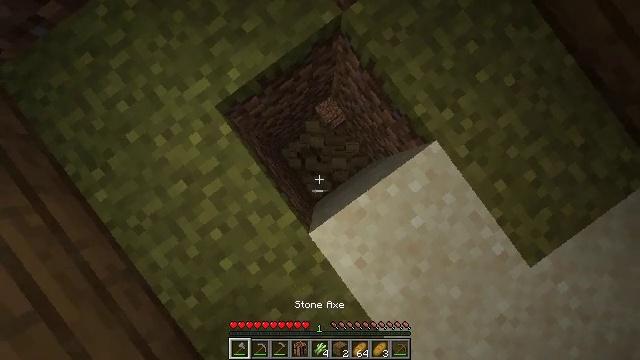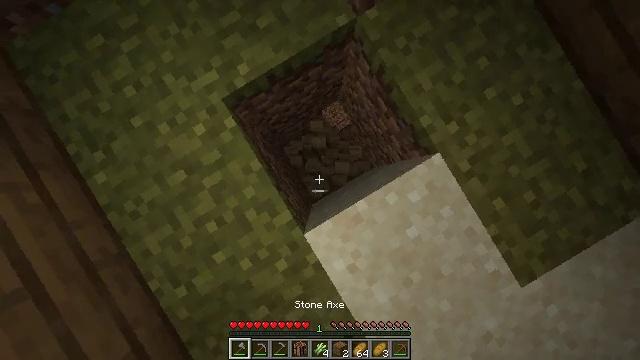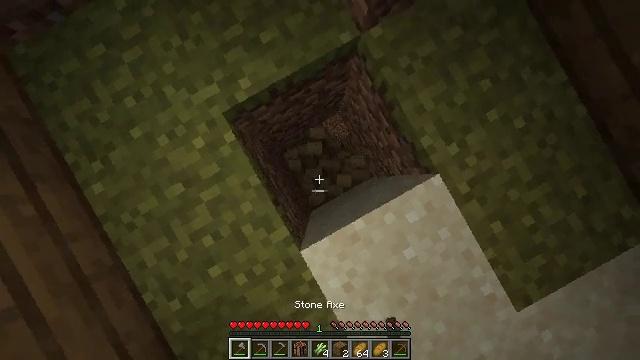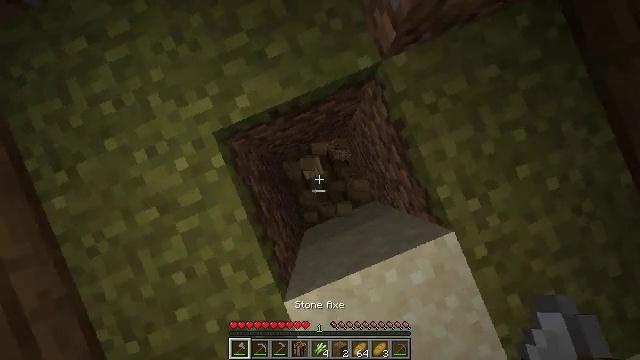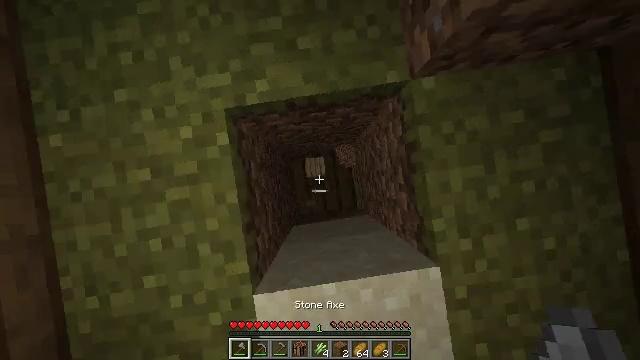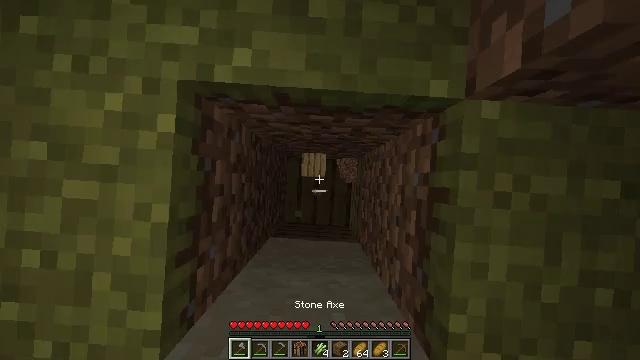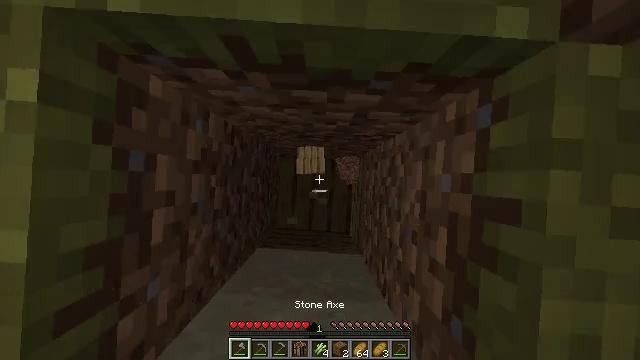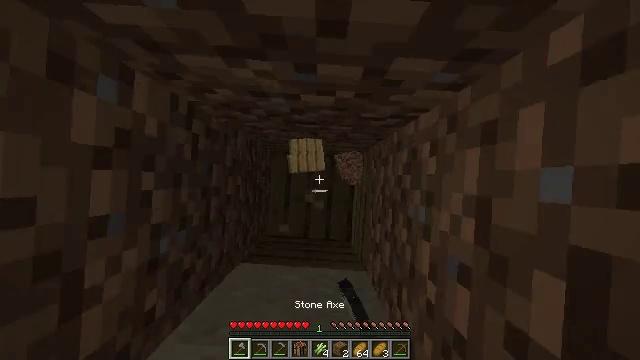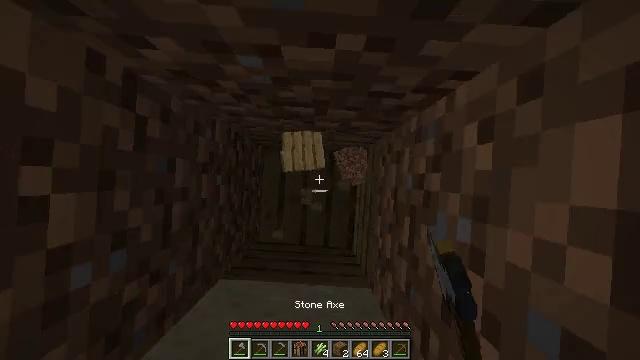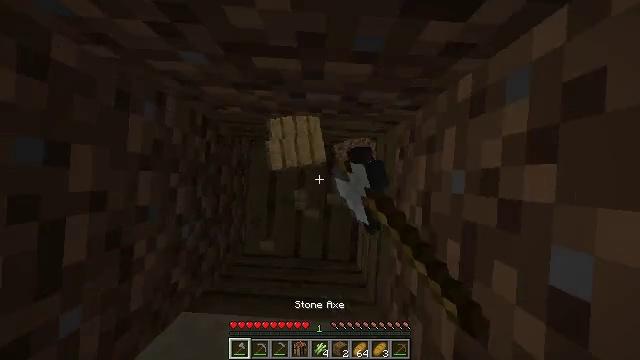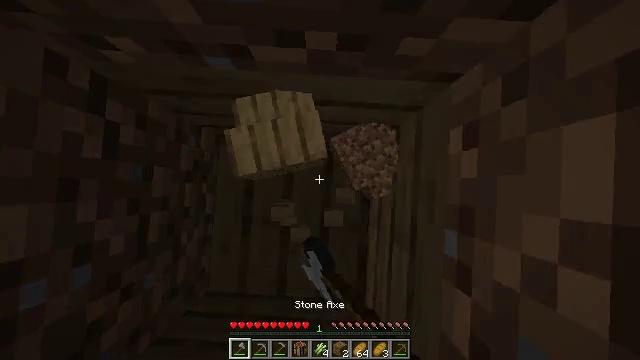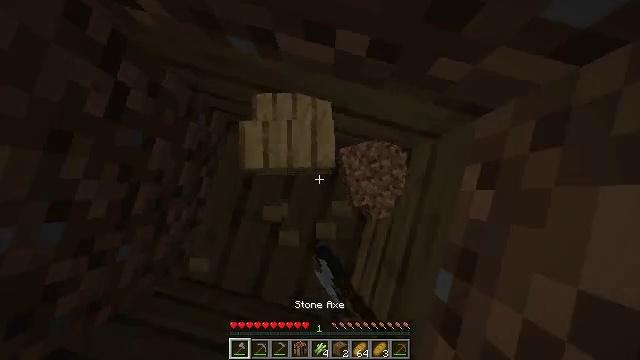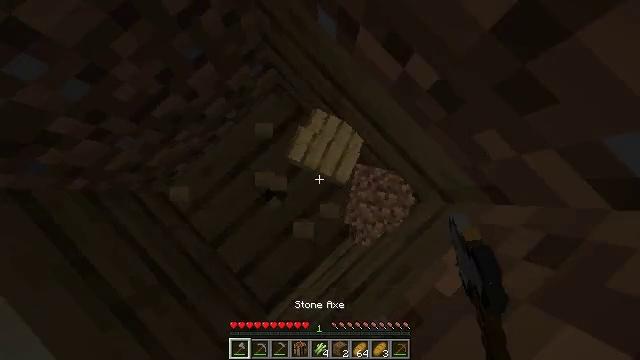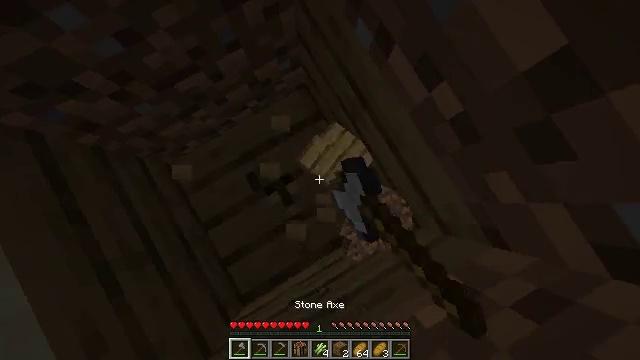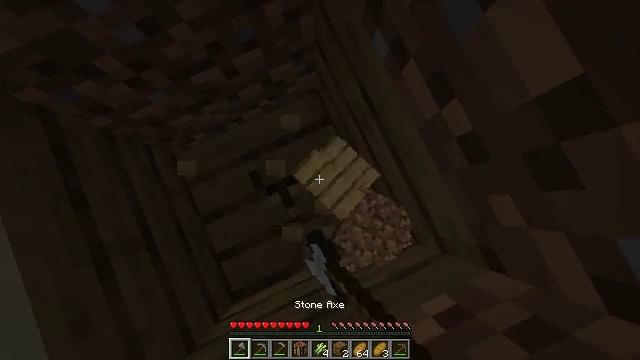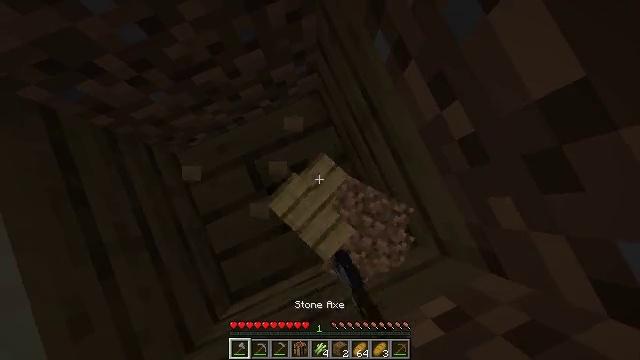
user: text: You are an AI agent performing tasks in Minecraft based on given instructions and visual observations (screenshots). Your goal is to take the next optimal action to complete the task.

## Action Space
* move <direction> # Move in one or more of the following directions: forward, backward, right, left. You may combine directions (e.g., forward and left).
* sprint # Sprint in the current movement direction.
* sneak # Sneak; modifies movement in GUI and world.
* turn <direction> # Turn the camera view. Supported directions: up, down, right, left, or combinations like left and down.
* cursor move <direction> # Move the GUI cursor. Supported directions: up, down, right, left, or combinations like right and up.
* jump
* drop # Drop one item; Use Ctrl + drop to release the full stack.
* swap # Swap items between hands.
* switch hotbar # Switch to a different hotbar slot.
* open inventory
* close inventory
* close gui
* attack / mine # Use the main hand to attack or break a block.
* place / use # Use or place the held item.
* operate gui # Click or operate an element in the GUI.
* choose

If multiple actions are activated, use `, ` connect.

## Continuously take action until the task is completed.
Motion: motion action
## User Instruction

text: Mine oak stairs.
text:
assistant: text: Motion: move forward, turn left, attack / mine
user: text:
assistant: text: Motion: move forward, turn left, attack / mine
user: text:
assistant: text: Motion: move forward, turn left and down, attack / mine
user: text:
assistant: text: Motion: turn left and down, attack / mine
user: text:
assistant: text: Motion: turn left and down, attack / mine
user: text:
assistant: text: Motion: attack / mine
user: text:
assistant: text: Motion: attack / mine
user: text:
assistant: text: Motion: attack / mine
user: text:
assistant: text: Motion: attack / mine
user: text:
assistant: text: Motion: turn up, attack / mine
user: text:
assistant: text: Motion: turn left and up, attack / mine
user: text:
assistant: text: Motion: turn left, attack / mine
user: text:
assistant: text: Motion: turn left and up, attack / mine
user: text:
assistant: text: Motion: turn left and up, attack / mine
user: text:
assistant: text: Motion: attack / mine
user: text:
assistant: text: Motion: attack / mine
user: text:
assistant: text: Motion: attack / mine
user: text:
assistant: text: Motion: attack / mine
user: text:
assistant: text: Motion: attack / mine
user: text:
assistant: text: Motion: turn left and up, attack / mine
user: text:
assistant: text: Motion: turn left, attack / mine
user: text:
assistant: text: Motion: turn left, attack / mine
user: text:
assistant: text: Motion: turn left and up, attack / mine
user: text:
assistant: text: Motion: turn left and up, attack / mine
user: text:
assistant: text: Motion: turn left, attack / mine
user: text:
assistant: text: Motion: attack / mine
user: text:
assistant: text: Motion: attack / mine
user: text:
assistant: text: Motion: attack / mine
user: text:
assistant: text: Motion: attack / mine
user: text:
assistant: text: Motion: attack / mine